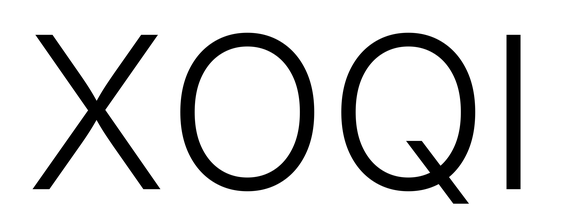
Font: Inter_Light